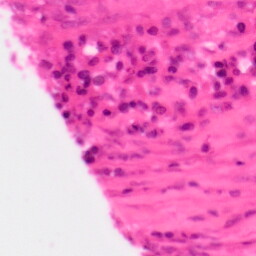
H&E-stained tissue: Colon